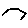
Label: hexagon